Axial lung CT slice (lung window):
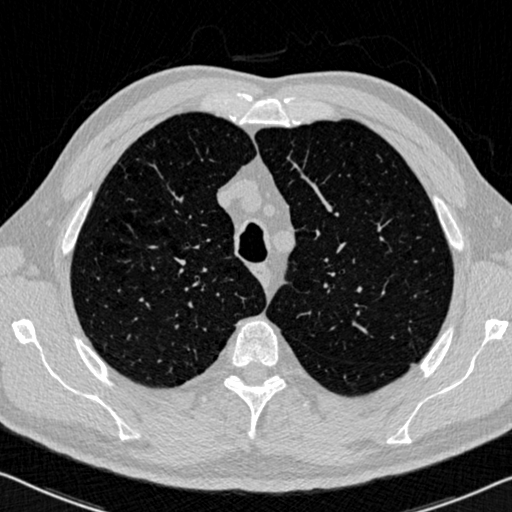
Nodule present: no